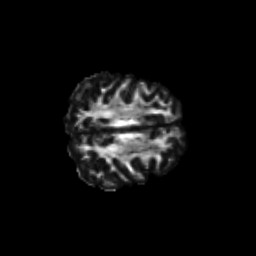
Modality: FA
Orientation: axial
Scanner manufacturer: siemens
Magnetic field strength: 3 T
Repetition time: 9.2 s
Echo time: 0.084 s